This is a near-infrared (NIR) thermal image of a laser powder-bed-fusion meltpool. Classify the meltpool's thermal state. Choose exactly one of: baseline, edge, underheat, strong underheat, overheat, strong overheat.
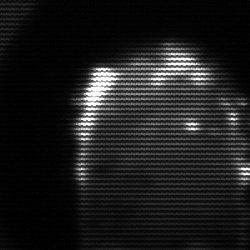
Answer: baseline